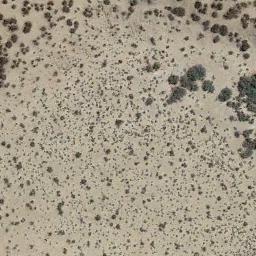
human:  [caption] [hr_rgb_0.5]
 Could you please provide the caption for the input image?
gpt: The chaparral is consist of many bushes on the desert .

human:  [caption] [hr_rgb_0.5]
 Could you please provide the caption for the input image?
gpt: In this jungle, Only the little vegetation can be seen .

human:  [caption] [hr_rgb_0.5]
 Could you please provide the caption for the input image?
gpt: Chaparral is scattered in the sand from dense to sparse .

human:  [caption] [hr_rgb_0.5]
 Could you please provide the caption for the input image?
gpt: Some chaparrals of different kinds and sizes grow in the desert .

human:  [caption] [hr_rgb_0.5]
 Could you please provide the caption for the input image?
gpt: The chaparral is not evenly distributed .